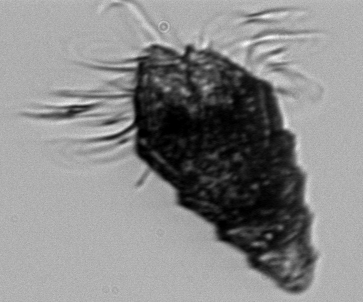
Label: Laboea_strobila